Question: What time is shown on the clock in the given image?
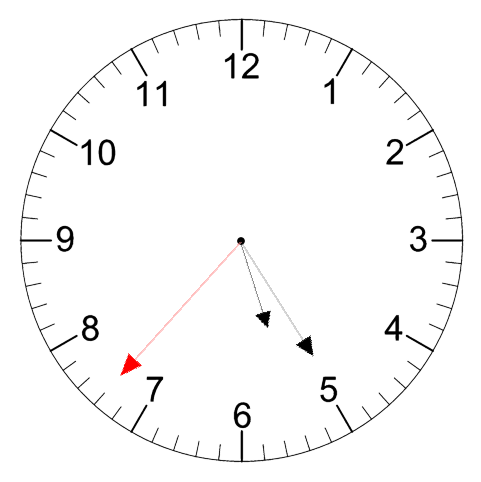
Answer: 05:24:37